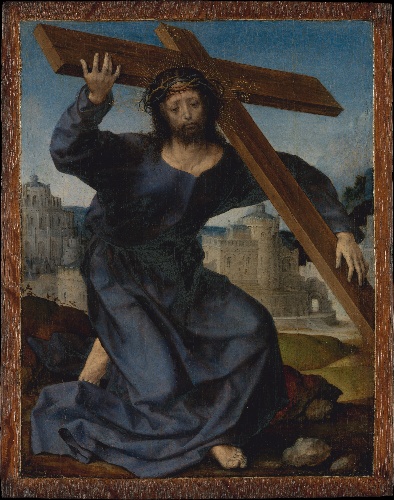
Title: Christ Carrying the Cross
Artist: Jan Gossart (called Mabuse)
Artist bio: Netherlandish, Maubeuge ca. 1478–1532 Antwerp (?)
Date: ca. 1520–25
Object type: Painting
Classification: Paintings
Medium: Oil on oak
Dimensions: 9 7/8 × 7 1/2 in. (25.1 × 19 cm)
Department: European Paintings
Credit line: Gift of Honorable J. William Middendorf II, and Purchase, Walter and Leonore Annenberg and The Annenberg Foundation Gift, Director's Fund, Gift of George A. Hearn, by exchange, and Marquand and The Alfred N. Punnett Endowment Funds, 2016
Accession year: 2016
Repository: Metropolitan Museum of Art, New York, NY
Tags: Cross|Christ|Bearing the Cross